Modality: planning_CT
Slice 20 of 126
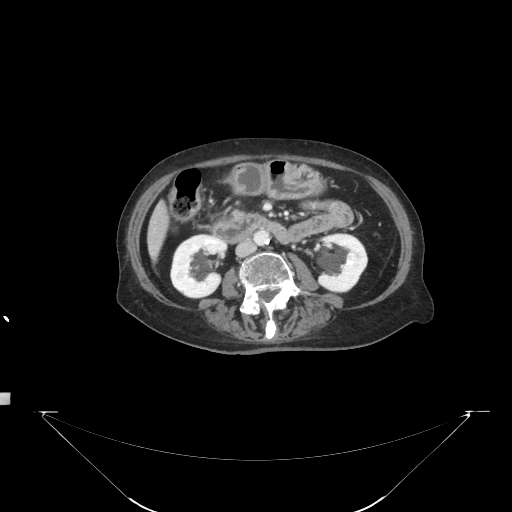